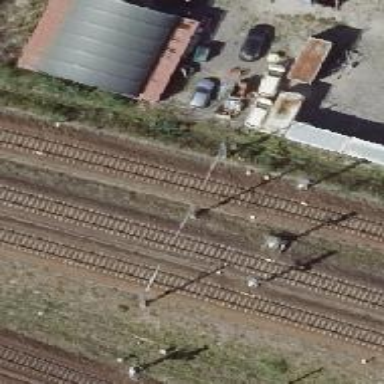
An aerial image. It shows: Railway milestone with catenary mast.